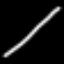
Label: line